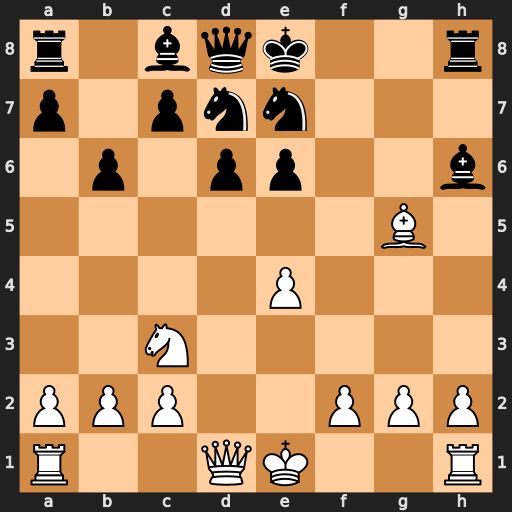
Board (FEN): r1bqk2r/p1pnn3/1p1pp2b/6B1/4P3/2N5/PPP2PPP/R2QK2R
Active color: w
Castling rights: KQkq
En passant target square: -
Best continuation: Qh5+ Kf8 Bxh6+ Rxh6 Qxh6+